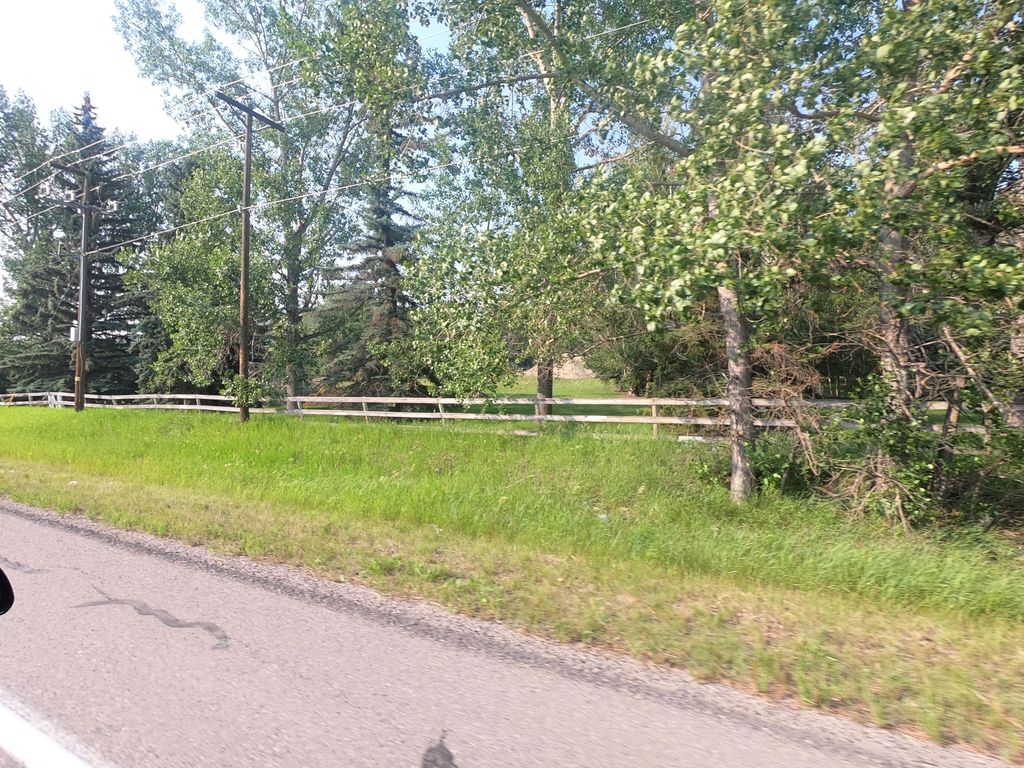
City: calgary